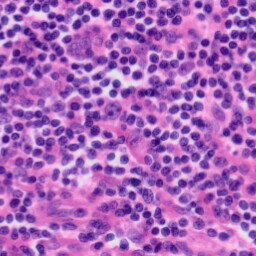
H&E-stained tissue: Tonsil